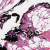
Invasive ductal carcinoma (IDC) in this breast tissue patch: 0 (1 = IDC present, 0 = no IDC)